Field crop: maize
Growth stage: 2
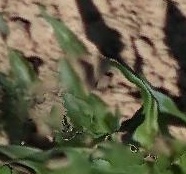
Species: maize